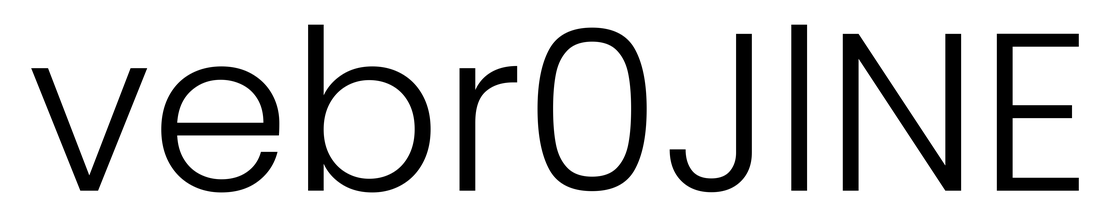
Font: Poppins-Light